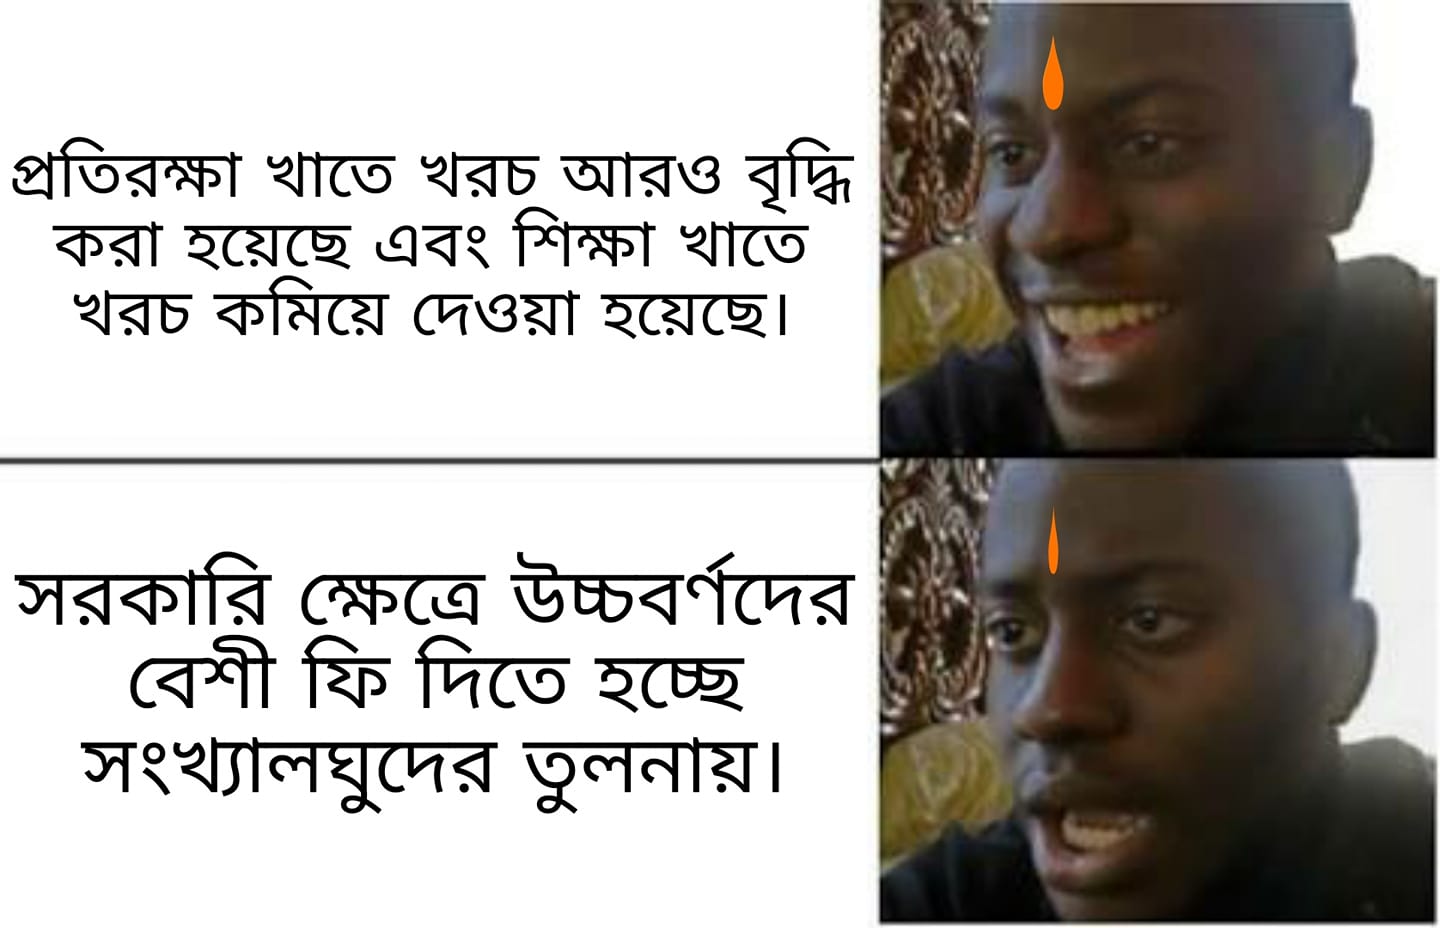
Text: প্রতিরক্ষা খাতে খরচ আরও বৃদ্ধি করা হয়েছে এবং শিক্ষা খাতে খরচ কমিয়ে দেওয়া হয়েছে। সরকারি ক্ষেত্রে উচ্চবর্ণদের বেশী ফি দিতে হচ্ছে সংখ্যালঘুদের তুলনায়।
Label: Hate
Hate category: Political
Targeted group: Organization